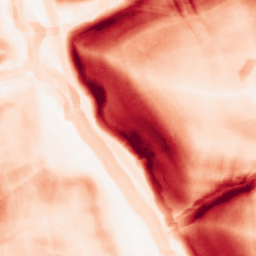
Category: morphological
Decomposition family: morphological_square
Decomposition parameters: operation: gradient
size: 10
Upsampling method: quintic
Upsampling parameters: scale: 2
Upsampling scale: 2